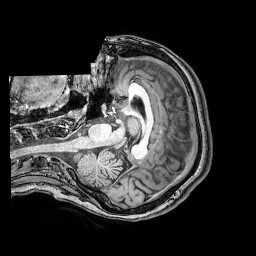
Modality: T1w
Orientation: axial
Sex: female
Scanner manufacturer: philips
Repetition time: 0.008167 s
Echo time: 0.00374 s